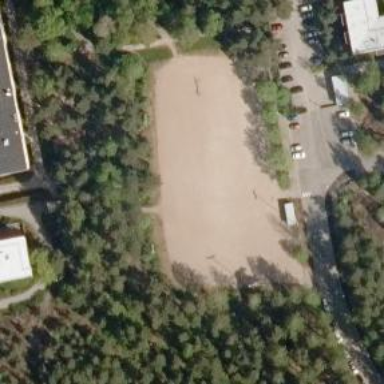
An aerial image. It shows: Sandy soccer pitch suitable for winter sports like ice hockey.